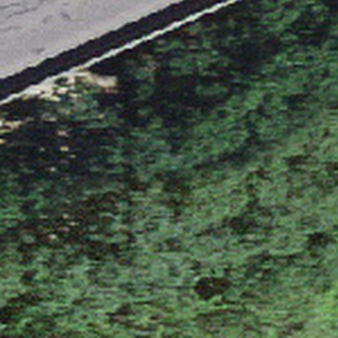
Label: other